Question: I would like to remove the gradient effect that occurs in the 'UINavigationBar' and 'UITabBar'. The following picture shows an example tab bar using the custom UIColor of 7/29/88 (RGB), set using 'setTintColor:color' and as you can see, the tab bar has a gloss in the top half of the bar.

How do I remove this?
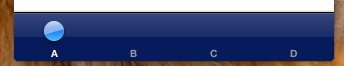
Answer: It's not possible. However you can use custom background images. Check 'UIAppearance' documentation